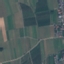
Land use / land cover: PermanentCrop